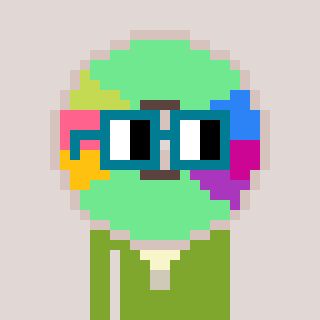
a pixel art character with square dark green glasses, a cd-shaped head and a slimegreen-colored body on a warm background